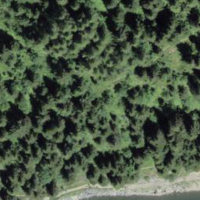
EUNIS habitat code: 44
Species observed at this site:
Vaccinium myrtillus